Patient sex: M
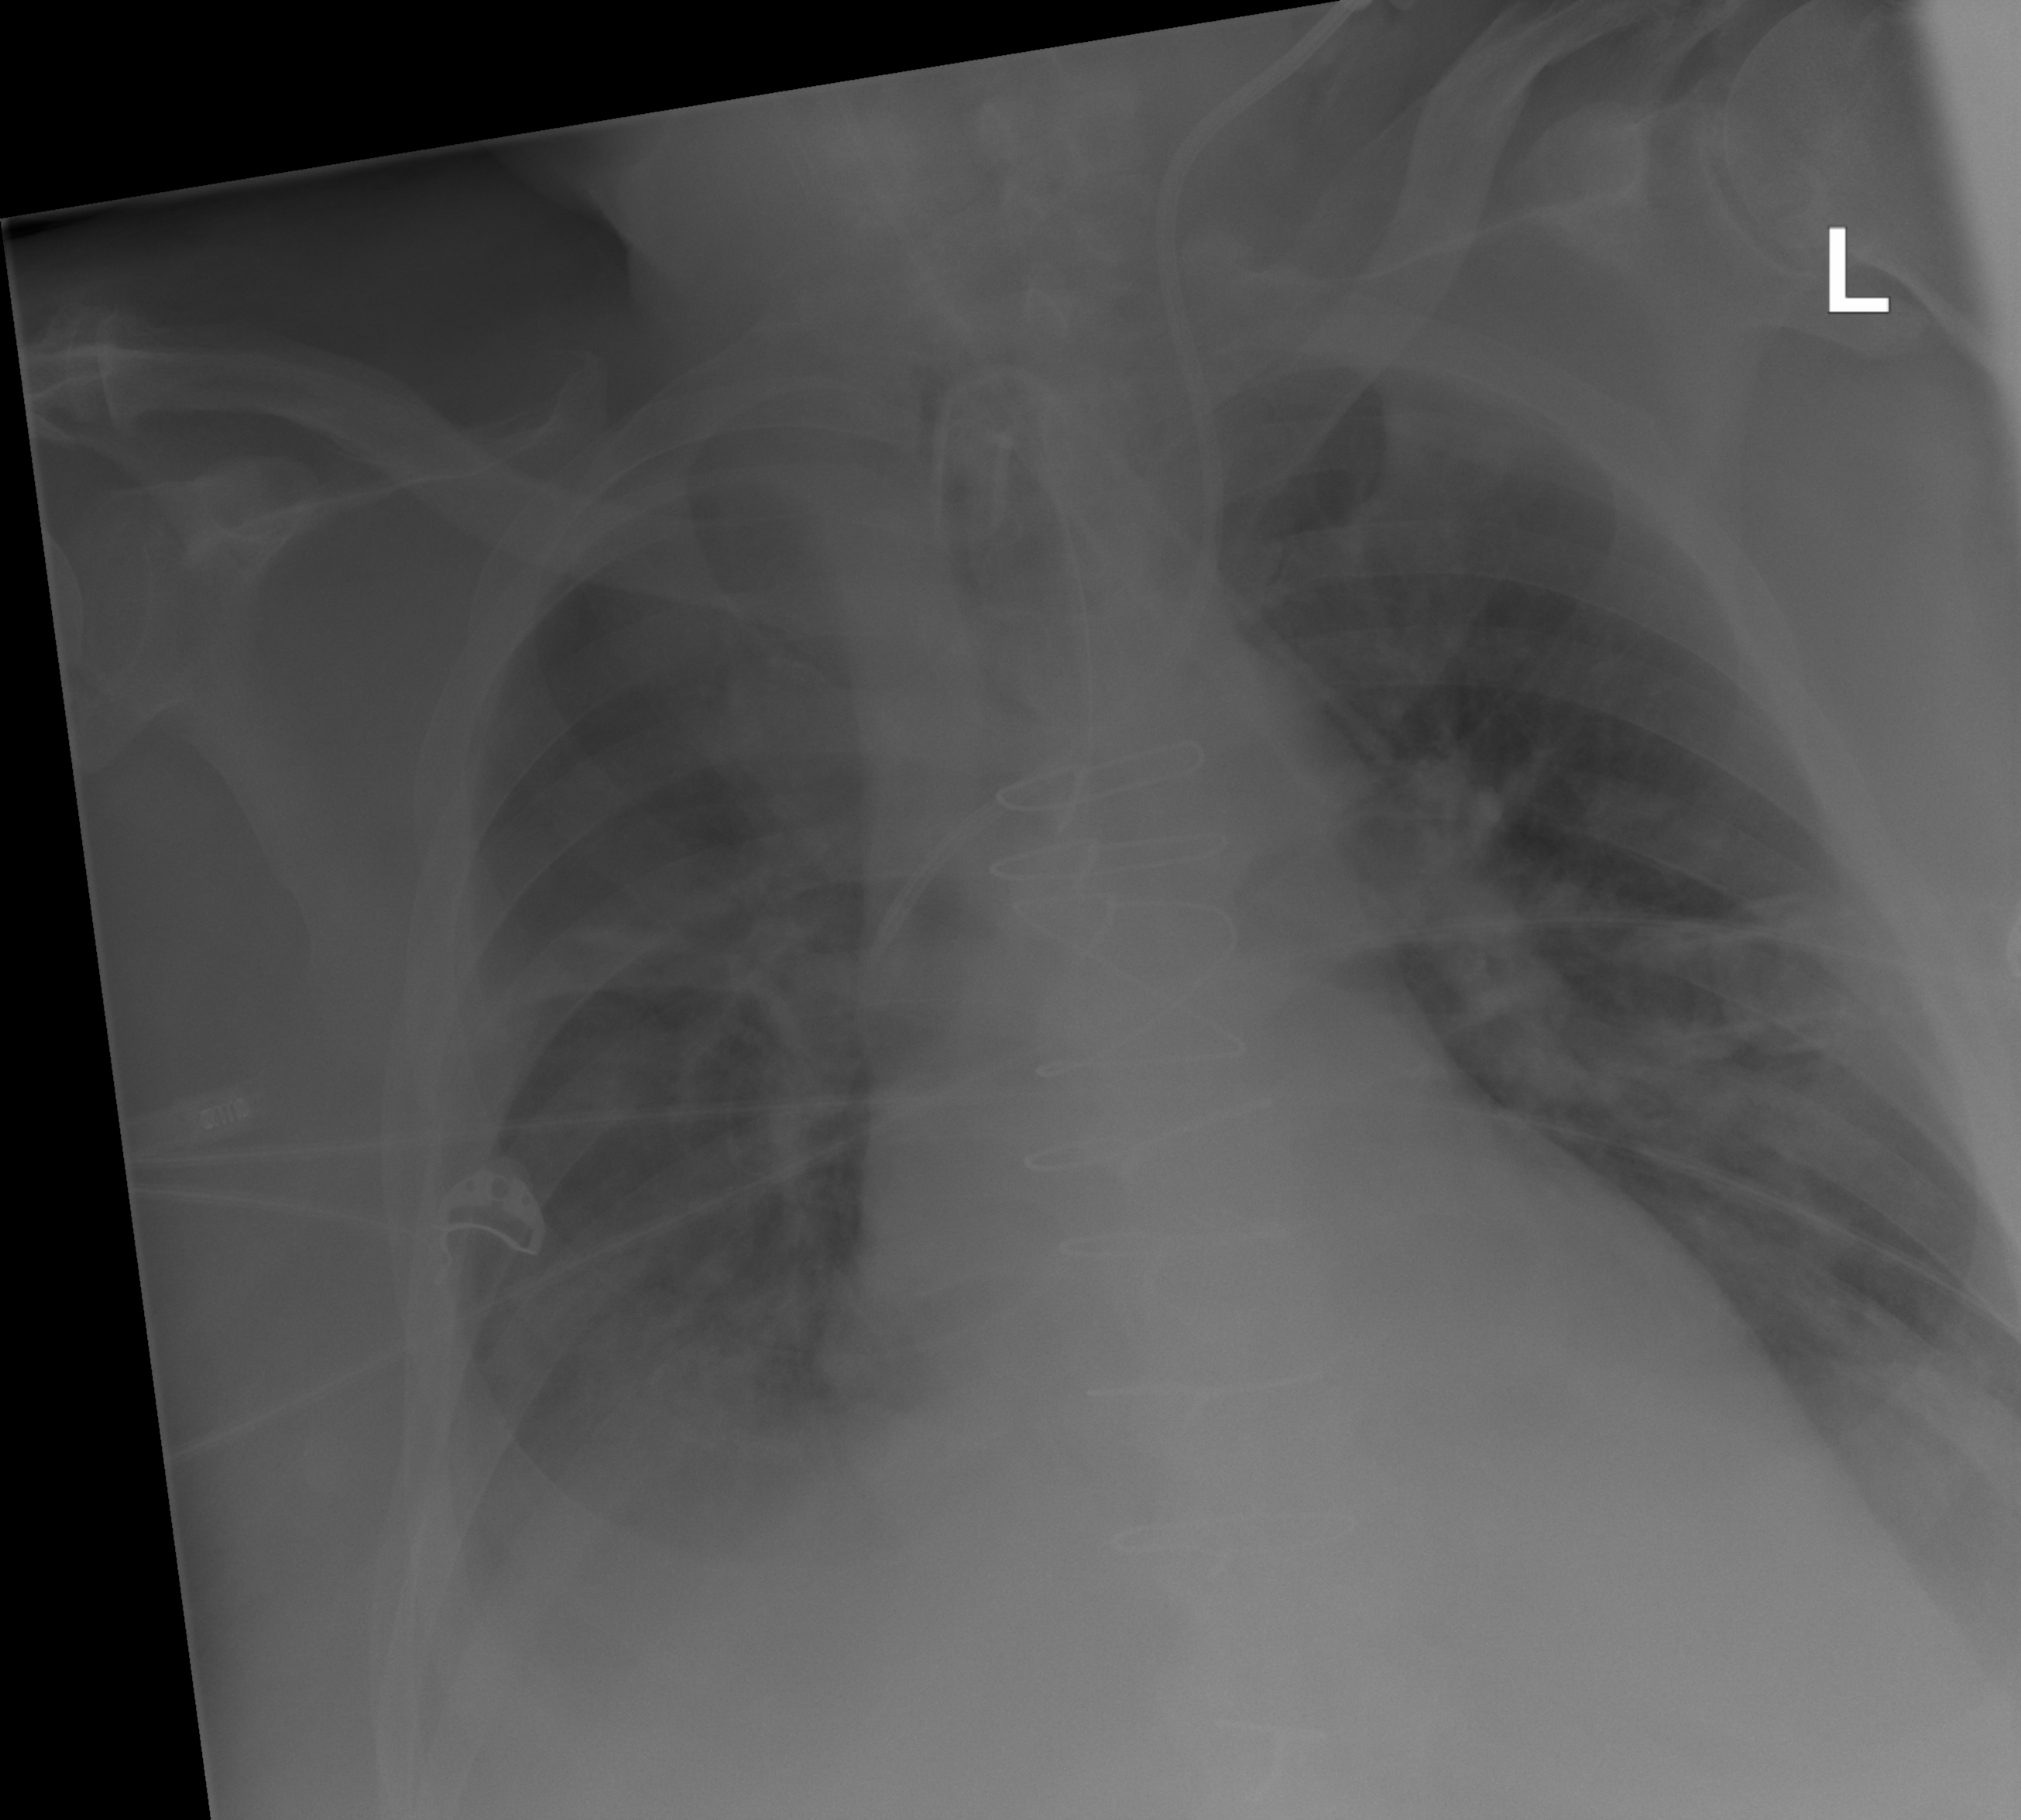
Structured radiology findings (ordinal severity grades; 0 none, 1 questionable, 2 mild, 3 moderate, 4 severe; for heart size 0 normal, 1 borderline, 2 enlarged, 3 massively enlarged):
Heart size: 0
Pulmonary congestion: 1
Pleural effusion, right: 2
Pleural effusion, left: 0
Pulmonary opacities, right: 0
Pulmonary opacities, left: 0
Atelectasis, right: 0
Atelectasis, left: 0